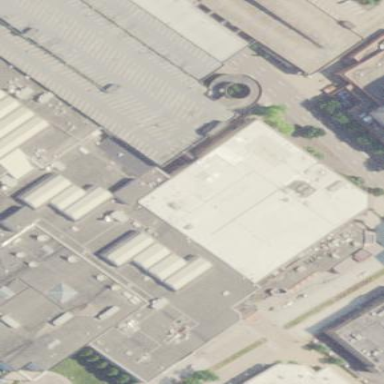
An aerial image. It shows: Department store building.